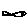
Label: fish